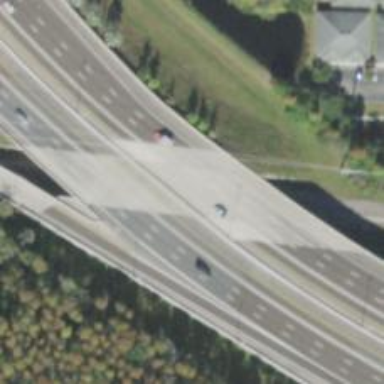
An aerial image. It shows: Bridge over motorway.